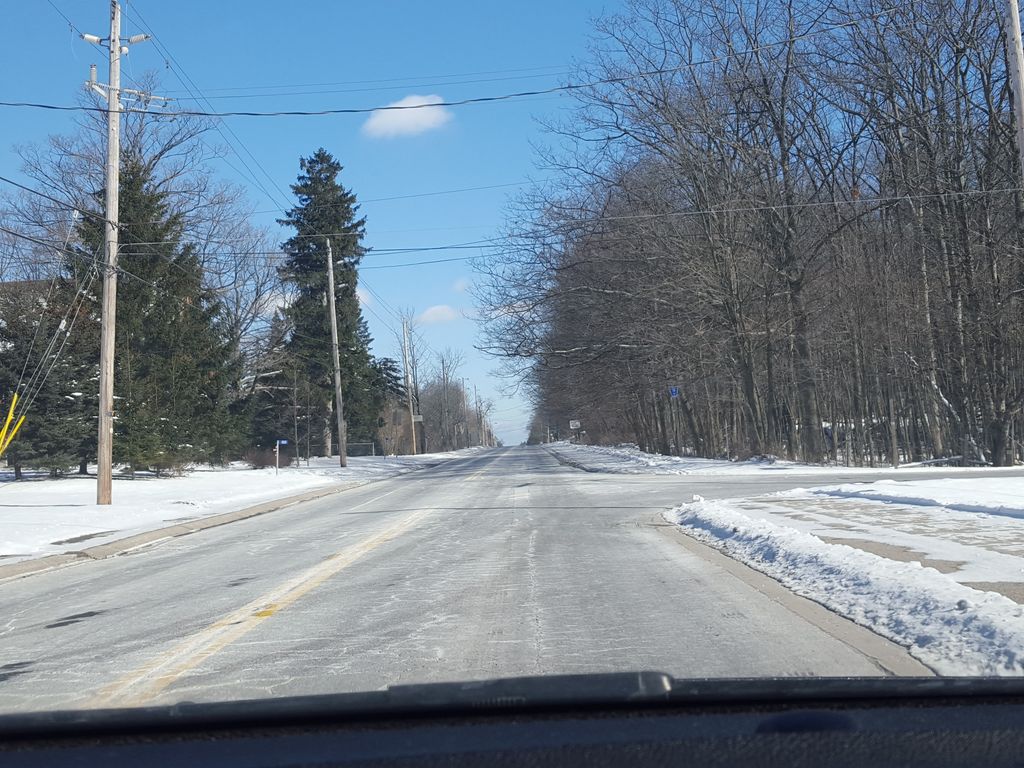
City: hamilton